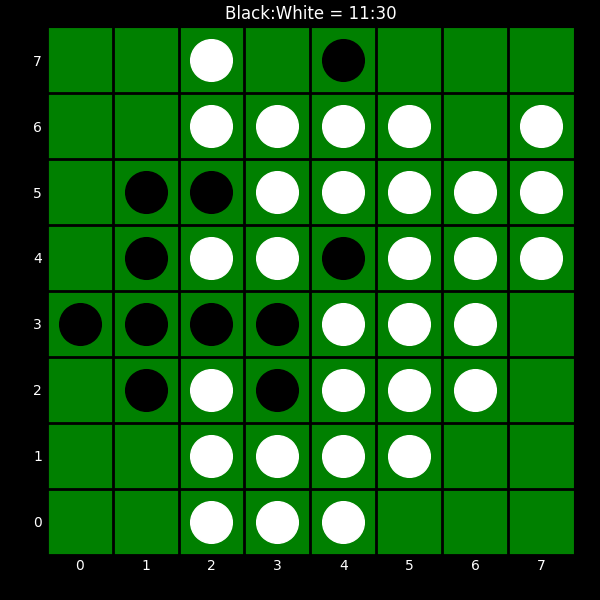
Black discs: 11
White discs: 30